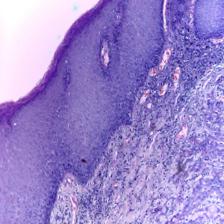
Diagnosis: Normal